Question: I have a treeview in which the cells must display different information according to the real implementation of the <URL>.
My domain model looks like:

It seemed natural to me to split the behaviour of "how to display a Task in a cell" or "how to display a Group in a cell" in two different classes.
'''
public abstract class ComponentTreeCell<T extends Component> extends TreeCell<T>
{
@Override
protected void updateItem(T item, boolean empty)
{
//Some common logic...
}
}
public class GroupTreeCell extends ComponentTreeCell<Group>
{
@Override
protected void updateItem(Group item, boolean empty)
{
super.updateItem(item, empty);
//Some group-specific-logic
}
}
public class TaskTreeCell extends ComponentTreeCell<Task>
{
@Override
protected void updateItem(Task item, boolean empty)
{
super.updateItem(item, empty);
//Some task-specific-logic
}
}
'''
The following controller class contains a <URL> where I set the CellFactory.
'''
public class Controller implements Initializable
{
@FXML
private TreeView<Component> treeview;
@Override
public void initialize(URL url, ResourceBundle bundle)
{
treeview.setCellFactory(new Callback<TreeView<Component>, TreeCell<Component>>()
{
@Override
public TreeCell<Component> call(TreeView<Component> arg0)
{
if(/* stuck */ instanceof Group)
{
return new GroupTreeCell();
}
else if(/* stuck */ instanceof Task)
{
return new TaskTreeCell();
}
else
{
return new DefaultTreeCell();
}
}
});
}
}
'''
But here I get stuck at the moment to decide which kind of cell I have to return. Indeed I only have in parameter the related <URL> !
It seems to me like a kind of weakness of JavaFX. Why JavaFX gives the full TreeView to the user when you only need to retrieve one TreeCell ??
Is there a way to do it in this manner or do I have to implement the 2 different behaviour in the same custom TreeCell implementation ?
'''
public class ComponentTreeCell extends TreeCell<Component>
{
@Override
protected void updateItem(Component item, boolean empty)
{
//Some common logic...
if(item instanceof Group)
{
//Group-specific logic...
}
else if(item instanceof Task)
{
//Task-specific logic...
}
else
{
//Default logic...
}
}
}
'''
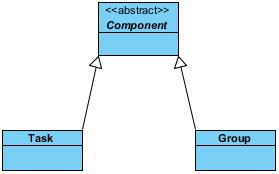
Answer: > Why JavaFX gives the full TreeView to the user when you only need to retrieve one TreeCell ??
Because there isn't a 1-1 relationship between 'TreeItem's and 'TreeCell's: the 'TreeView' will create only a small number of 'TreeCell's (even if the tree has a very large number of items). The 'TreeCell's are reused to display different 'TreeItem's, for example if some nodes are expanded/collapsed, or if the user scrolls.
It is done this way for performance. The actual cells that provide the rendering are quite large objects: they are UI components and carry CSS styling etc with them. The actual data displayed, i.e. the 'TreeItem's are relatively lightweight; often they are just simple wrappers for 'String's. So this mechanism allows to have 'TreeView's with huge amounts of data that do not impose a huge burden on performance. Creating a 'TreeCell' for every 'TreeItem' would not allow this.
Because of this, the 'TreeCell' you provide from the factory has to be able to handle any 'TreeItem' that might be given to it by the 'TreeView'. For example, as the user changes the items that are displayed (by expanding/collapsing or by scrolling), a 'TreeCell' instance that was previously displaying a 'Task' might be used to display a 'Group'. This is the purpose of the 'updateItem(...)' method; it is called when the 'TreeCell' is reused.
This means your setup simply won't work. You basically need the 'TreeCell<Component>' implementation in your last code example. You could of course factor the configuration into separate classes if you like, something like:
'''
public class ComponentTreeCell extends TreeCell<Component>
{
@Override
protected void updateItem(Component item, boolean empty)
{
super.updateItem(item, empty);
CellConfiguratorFactory.getConfigurator(item).configure(this, item, empty);
}
}
'''
Factory:
'''
public class CellConfiguratorFactory {
private static CellConfigurator<Task> taskCellConfigurator ;
private static CellConfigurator<Group> groupCellConfigurator ;
private static CellConfigurator<Component> defaultCellConfigurator ;
private static CellConfigurator getConfigurator(Component item) {
if (item instanceof Task) {
if (taskCellConfigurator == null) {
taskCellConfigurator = new TaskCellConfigurator();
}
return taskCellConfigurator ;
} else if (item instanceof Group) {
if (groupCellConfigurator == null) {
groupCellConfigurator = new GroupCellConfigurator();
}
return groupCellConfigurator ;
} else {
if (defaultCellConfigurator == null) {
defaultCellConfigurator = new DefaultCellConfigurator();
}
return defaultCellConfigurator ;
}
}
}
'''
(Note you can afford to assume the factory is only ever used from a single thread, since everything will happen on the FX Application Thread.)
And then
'''
public interface CellConfigurator<T extends Component> {
public void configureCell(ComponentTreeCell cell, T item, boolean empty);
}
'''
with, for example,
'''
public class TaskCellConfigurator implements CellConfigurator<Task> {
public void configureCell(TreeCell<Component> cell, Task item, boolean empty) {
// task-specific implementation...
}
}
'''
However, I'm not sure the additional structure is worth the effort here.